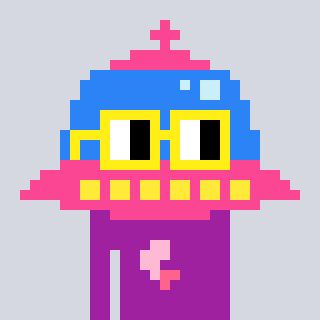
a pixel art character with square yellow glasses, a ufo-shaped head and a magenta-colored body on a cool background